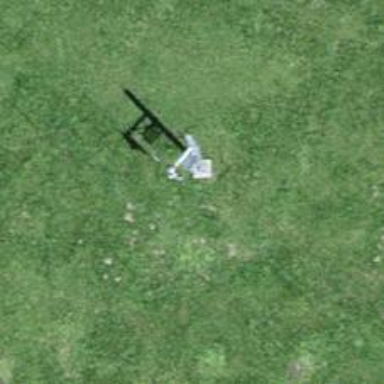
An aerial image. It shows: Pylon for aerialway.